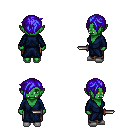
a pixel art fantasy rpg character, female body template, orc, green skin, blue robe, robe skirt, blue pixie cut hairstyle, white slippers, dagger, four views (front, back, left, right), 2x2 character sprite sheet, small pixel art, hard edges, no anti-aliasing